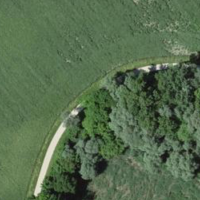
EUNIS habitat code: 24
Species observed at this site:
Allium ursinum